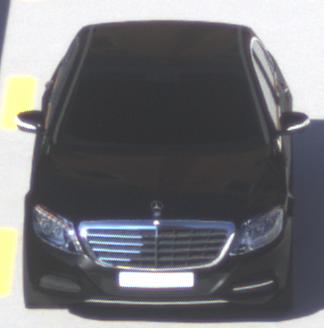
Make: Mercedes-Benz
Model: S 400 HYBRID
Detailed model: S-Class (222) Limousine
Model produced from: 2013/05
Model produced until: 2015/04
Doors: 4
Color: black
Road condition: dry road
Daytime: morning or afternoon
Contrast: high contrast